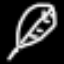
Label: leaf